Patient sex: M
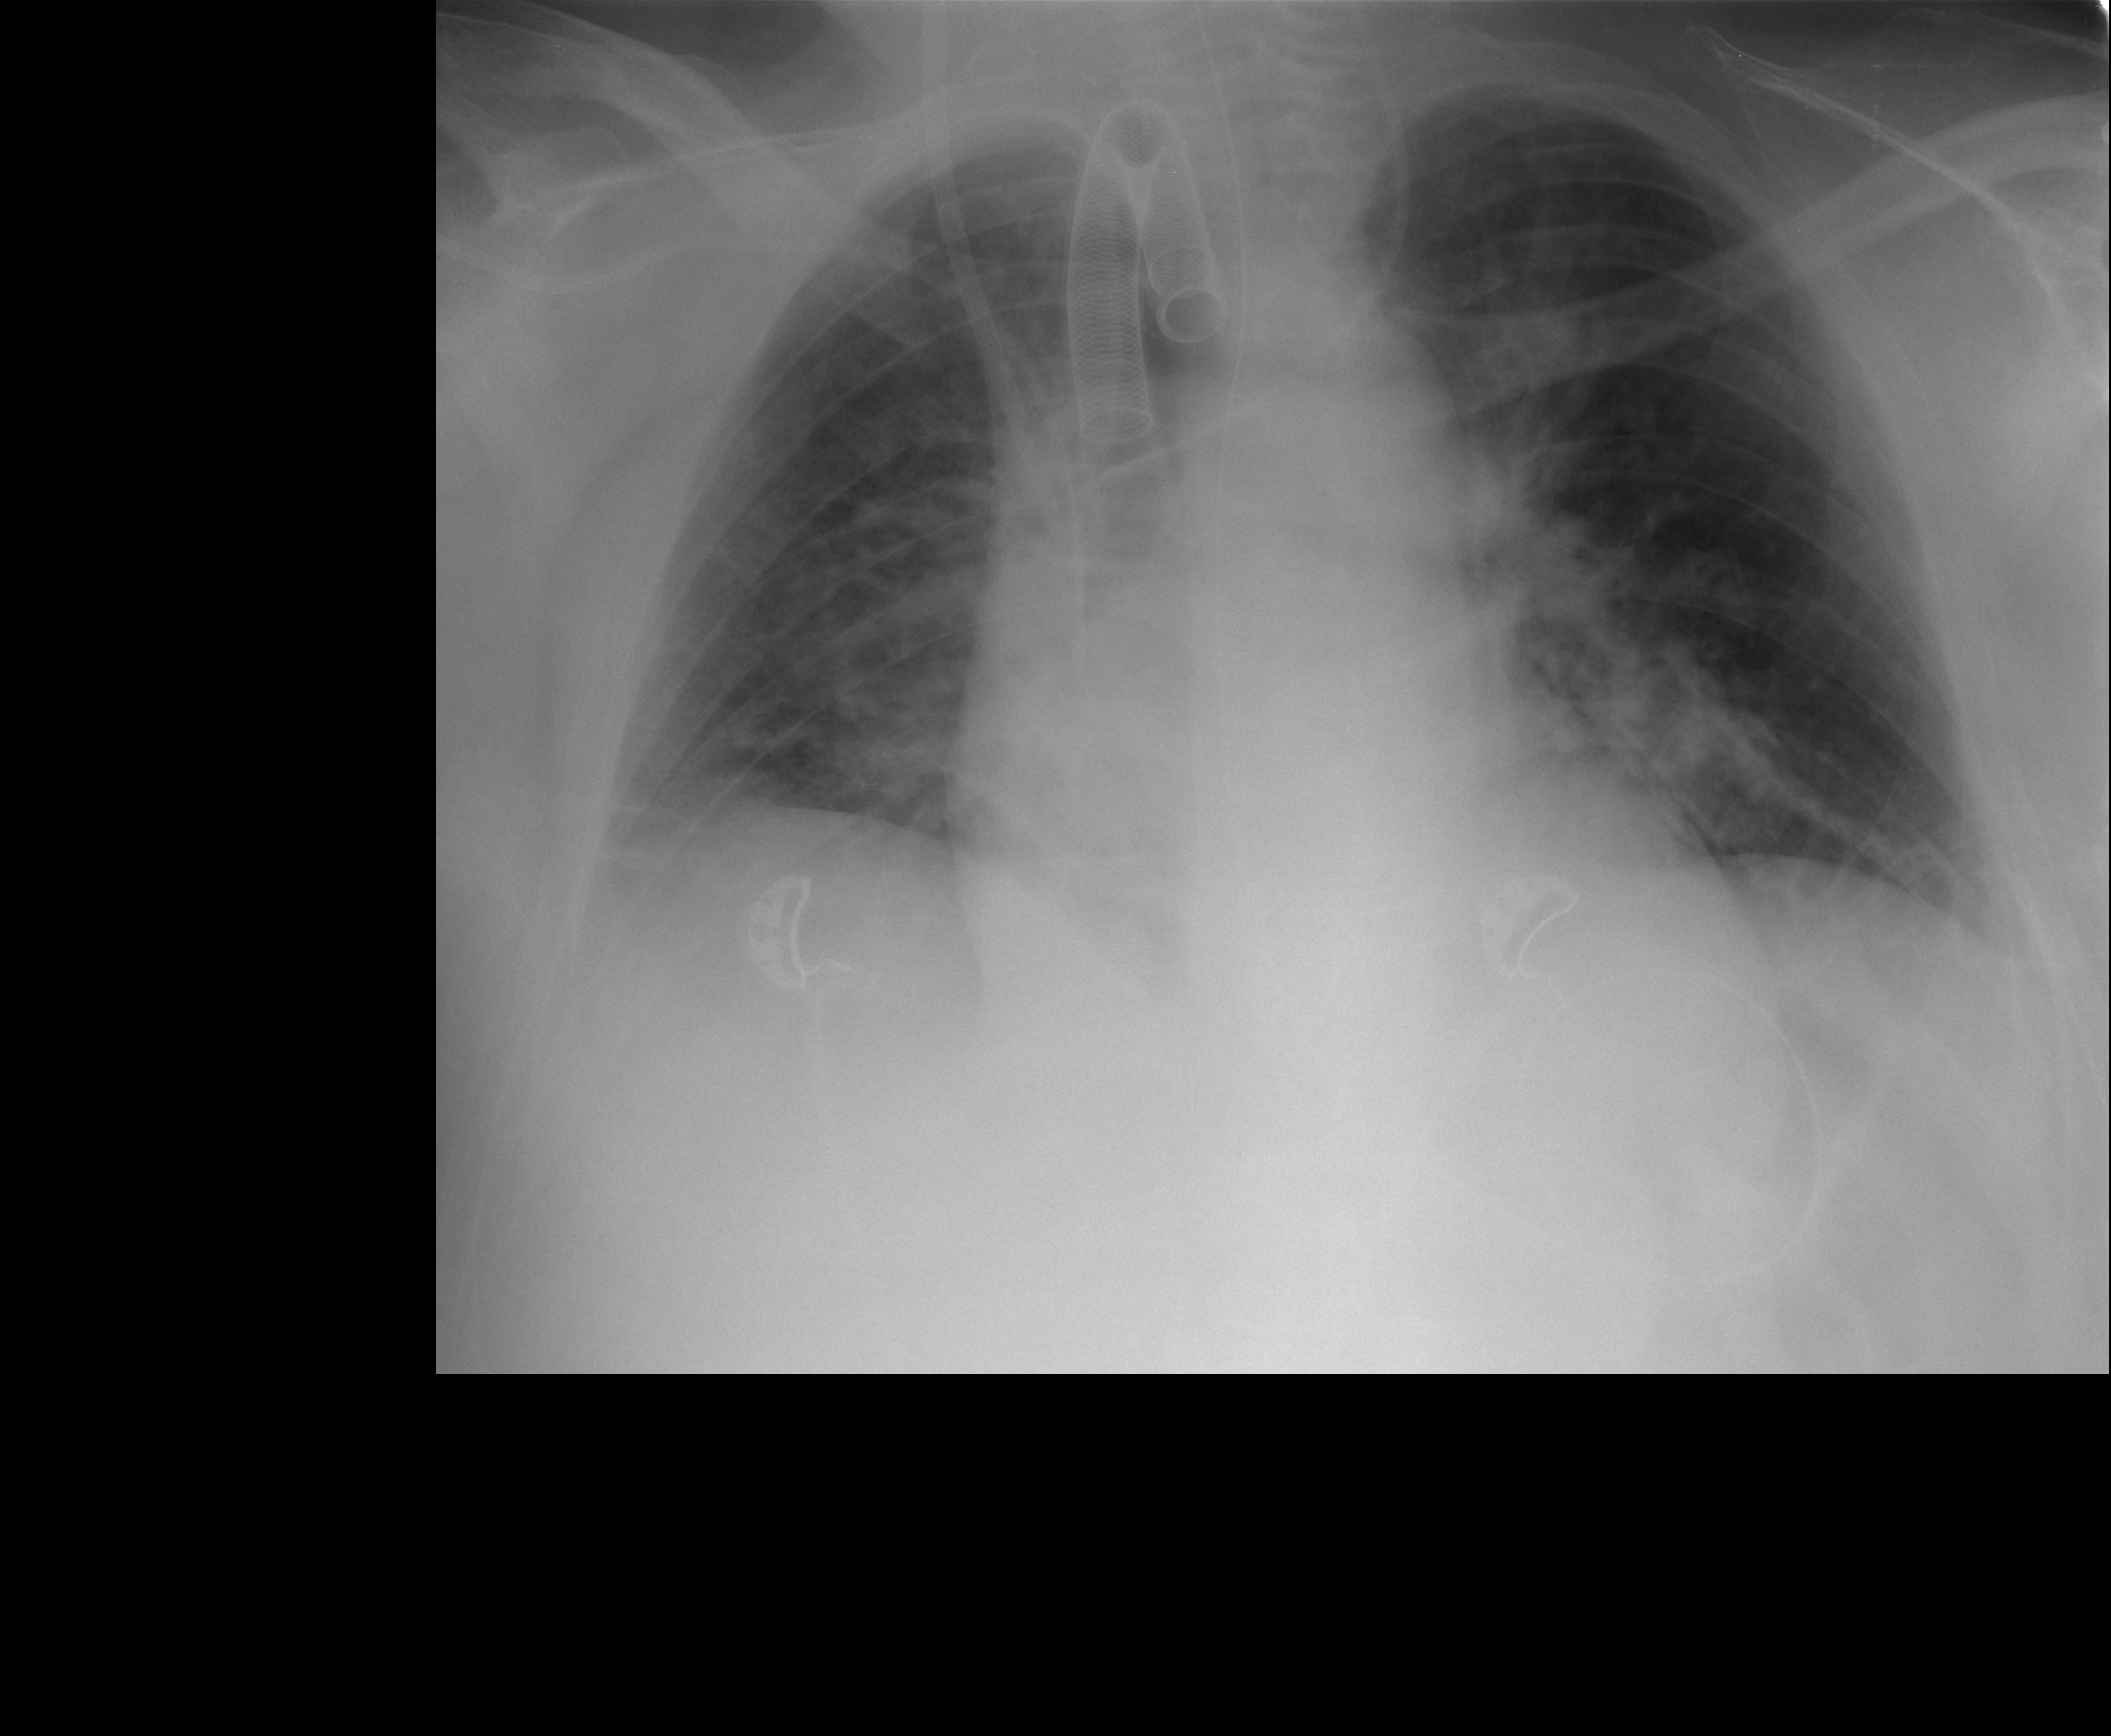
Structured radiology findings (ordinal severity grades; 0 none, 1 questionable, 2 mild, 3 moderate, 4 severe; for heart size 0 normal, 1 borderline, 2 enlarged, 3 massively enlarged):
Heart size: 2
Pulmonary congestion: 2
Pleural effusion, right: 2
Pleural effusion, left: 0
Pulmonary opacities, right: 0
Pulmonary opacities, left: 0
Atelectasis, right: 2
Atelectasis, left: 0